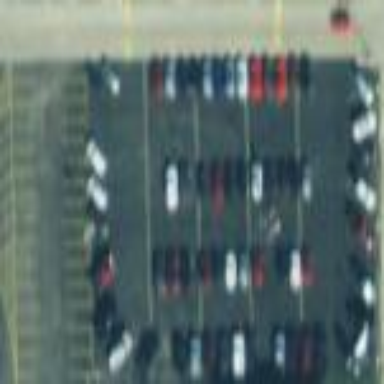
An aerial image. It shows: Car shop.